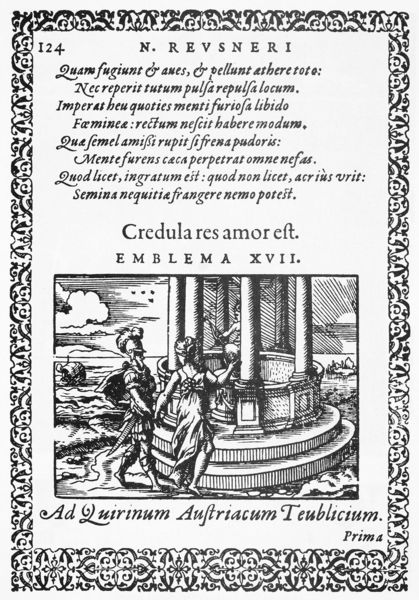
Titel: Emblemata
Künstler: Nicolaus Reusner
Institution: Köln, Universitäts- und Stadtbibliothek
Schlagwörter: feder, himmel, mann, meer, weiß, wolken, menschen, frau, schwarz, säulen, rahmen, paar, blatt, brunnen, engel, schrift, liebe, floral, stufen, antike, buch, druck, stich, seite, schwert, text, soldat, helm, ritter, rüstung, rom, verliebt, antik, tempel, monopteros, pavillon, tholos, amor, emblem, grieche, pfeil, dokument, federhelm, armor, latein, rundbau, tänzeln, prima, griche, rittter, monoperos, emblema, 124, rüsung, xvii, wolöken, srüstun